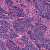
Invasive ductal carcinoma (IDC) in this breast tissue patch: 1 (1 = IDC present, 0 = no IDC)